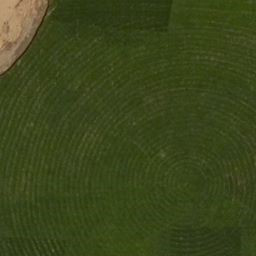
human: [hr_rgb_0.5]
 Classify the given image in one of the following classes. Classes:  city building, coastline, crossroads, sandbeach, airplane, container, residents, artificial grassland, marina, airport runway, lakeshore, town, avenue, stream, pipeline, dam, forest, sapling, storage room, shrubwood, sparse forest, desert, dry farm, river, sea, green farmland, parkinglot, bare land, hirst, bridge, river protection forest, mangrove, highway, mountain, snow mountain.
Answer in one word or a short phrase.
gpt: artificial grassland